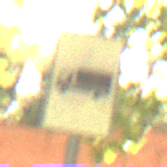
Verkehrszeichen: KFZZulaessigeGesamtmasse3Komma5TOhnePfeilsymbol
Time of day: Midday
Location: Outdoor (Nature)
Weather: PartlyCloudy
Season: NotSpecified
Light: Natural